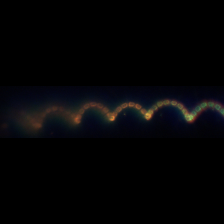
Taxon: Chaetoceros
Group: Diatoms